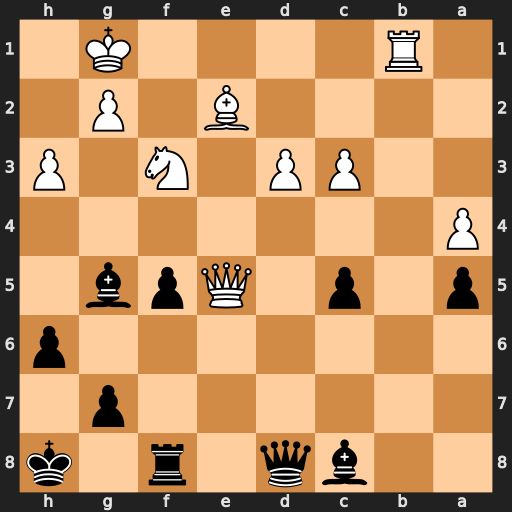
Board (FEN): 2bq1r1k/6p1/7p/p1p1Qpb1/P7/2PP1N1P/4B1P1/1R4K1
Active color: b
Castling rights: -
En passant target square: -
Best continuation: Re8 Nxg5 hxg5 Qxc5 Rxe2